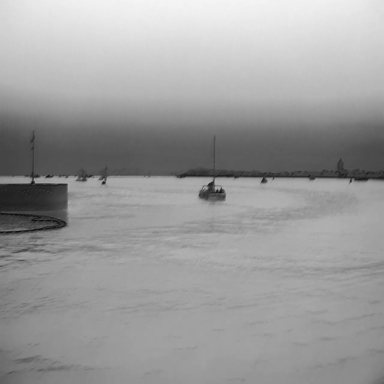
There are six objects shown in the infrared image, including three sailboats, two bulk_carriers, and a container_ship.